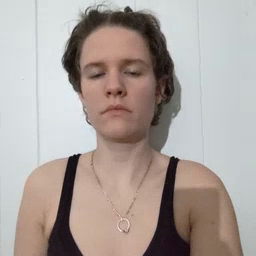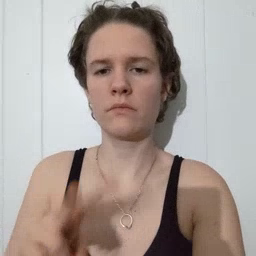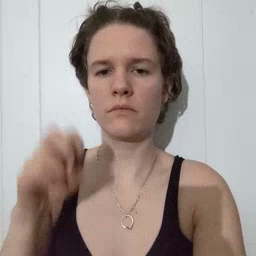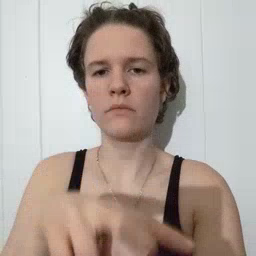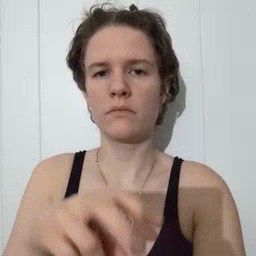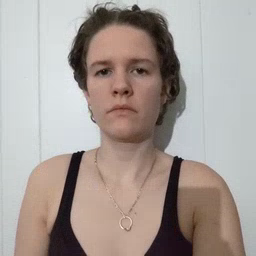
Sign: jump